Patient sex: F
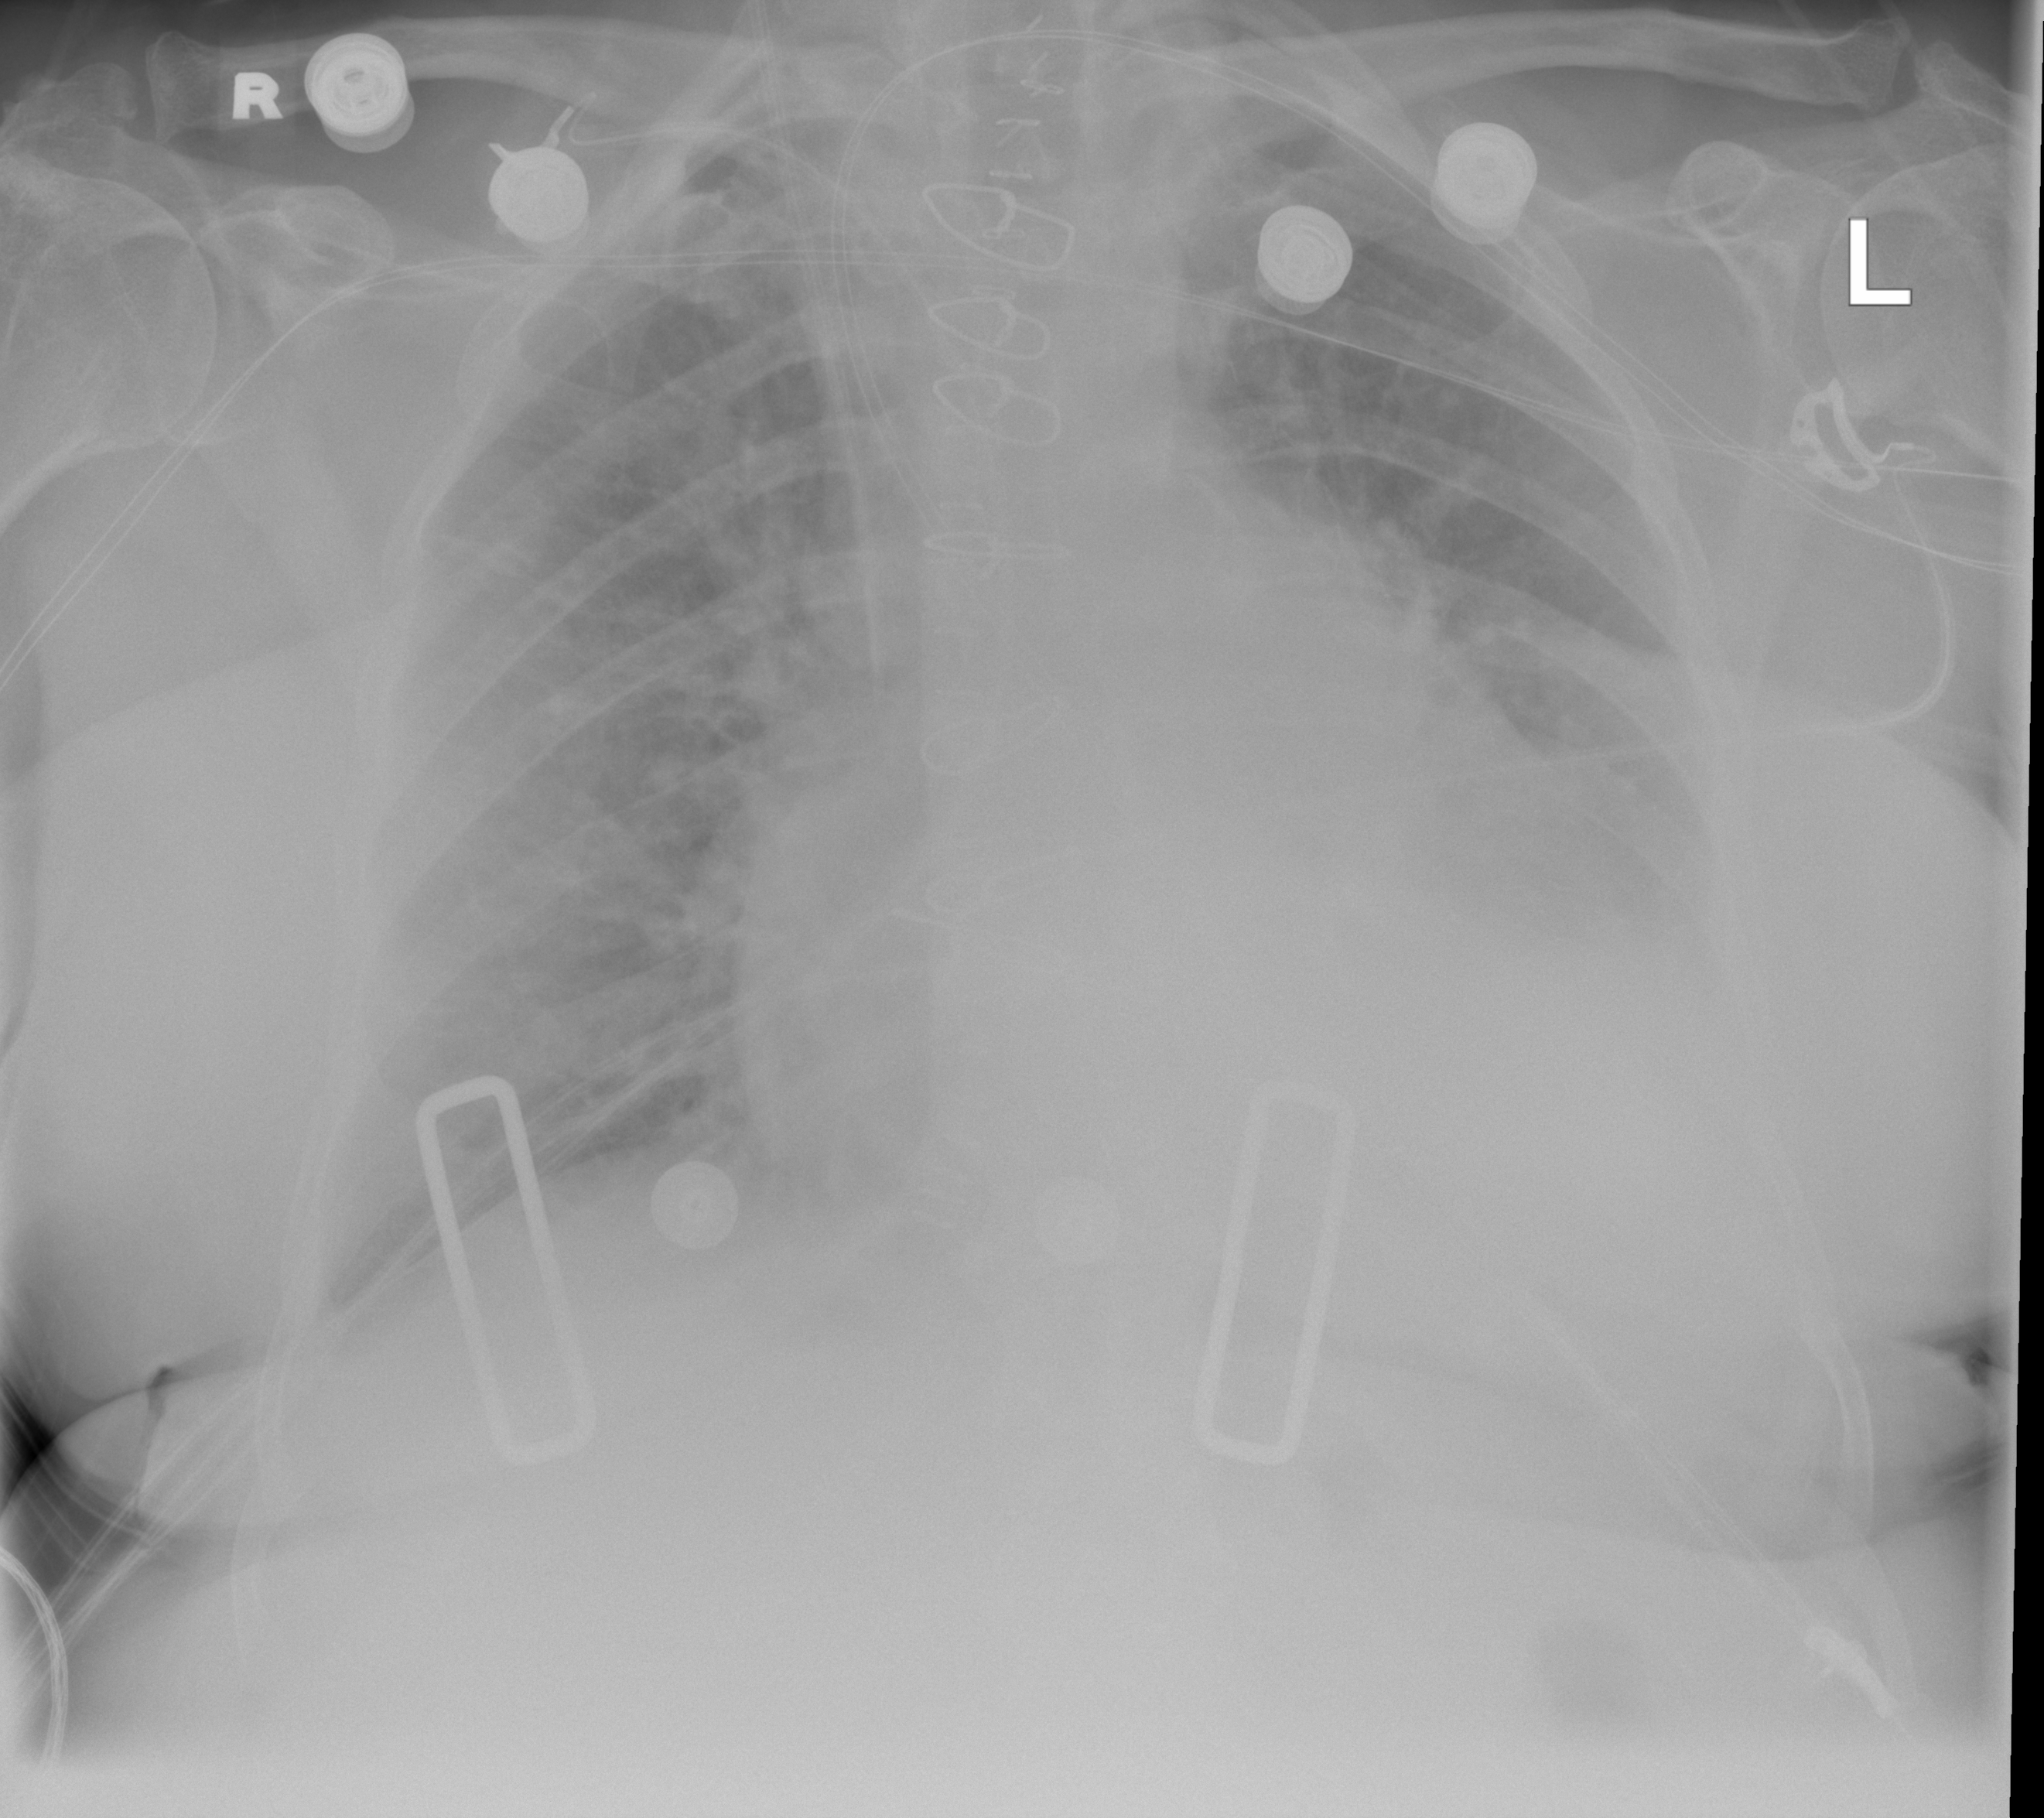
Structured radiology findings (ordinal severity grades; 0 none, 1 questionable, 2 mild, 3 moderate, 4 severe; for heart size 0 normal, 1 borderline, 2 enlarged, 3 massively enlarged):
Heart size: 3
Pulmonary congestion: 2
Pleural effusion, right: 2
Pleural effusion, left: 2
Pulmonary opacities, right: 0
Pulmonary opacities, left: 0
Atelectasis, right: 0
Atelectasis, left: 0